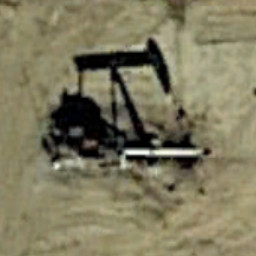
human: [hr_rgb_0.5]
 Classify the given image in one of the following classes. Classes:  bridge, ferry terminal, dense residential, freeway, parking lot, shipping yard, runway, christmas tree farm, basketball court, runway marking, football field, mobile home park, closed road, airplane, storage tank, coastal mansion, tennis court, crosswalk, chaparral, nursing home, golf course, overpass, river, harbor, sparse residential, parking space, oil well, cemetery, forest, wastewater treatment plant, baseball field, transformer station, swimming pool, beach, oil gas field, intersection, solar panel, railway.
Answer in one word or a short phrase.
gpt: oil well